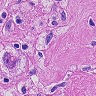
Metastatic tissue present: yes